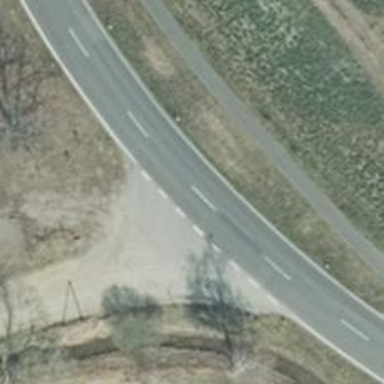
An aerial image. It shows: Secondary road with asphalt surface.